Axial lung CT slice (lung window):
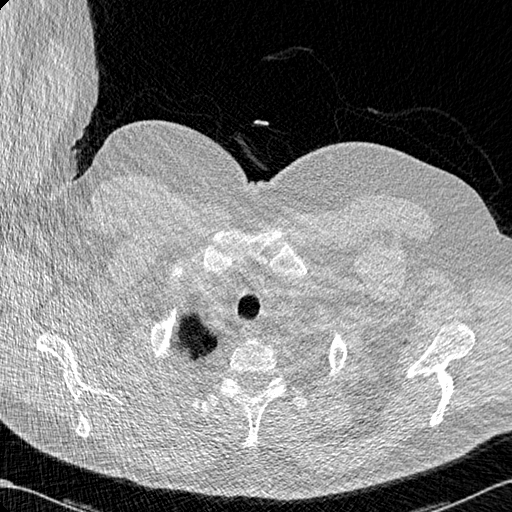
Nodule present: no